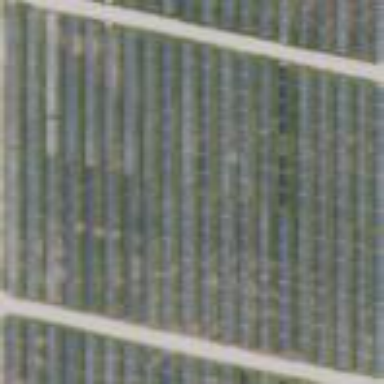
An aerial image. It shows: Solar power generator using photovoltaic panels.